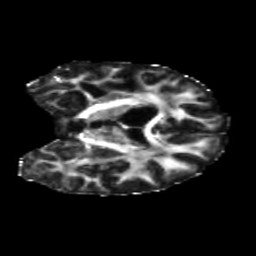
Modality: FA
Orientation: coronal
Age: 37
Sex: female
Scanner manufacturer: siemens
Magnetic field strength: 3 T
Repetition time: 5.47 s
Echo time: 0.0854 s